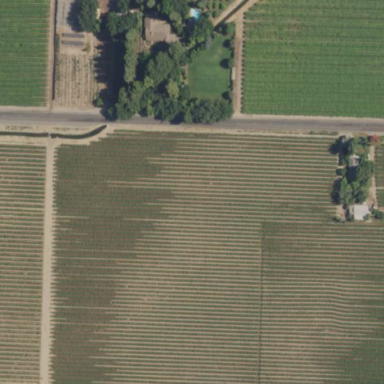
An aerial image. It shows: Beautiful vineyard in the countryside.